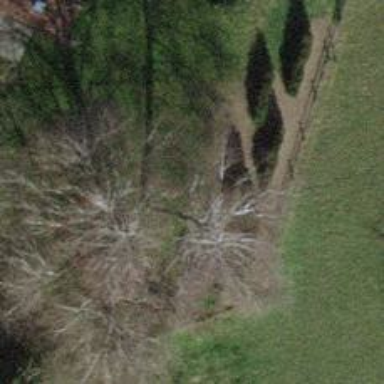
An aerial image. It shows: Single tag "natural: tree."